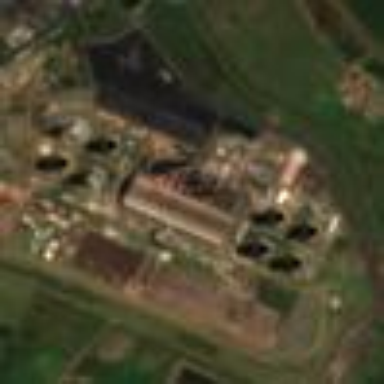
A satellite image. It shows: Industrial area with coal power plant.